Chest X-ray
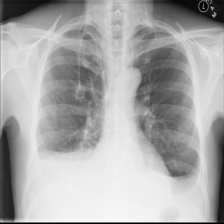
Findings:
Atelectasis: positive
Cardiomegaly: negative
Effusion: positive
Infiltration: negative
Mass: negative
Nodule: negative
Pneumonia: negative
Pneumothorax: negative
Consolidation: negative
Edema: negative
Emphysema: negative
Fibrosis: negative
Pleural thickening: negative
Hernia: negative